Question: I have an application with styles set in a qss file. All widget backgrounds are now a darker colour and buttons have their own styles too.
This is all working throughout the software except for on QWizard which seems to have its own button area across the bottom of the wizard with the default qt widget colour still applied to it.
I have looked at the various components that i can apply styles to on the QWizard but none of them seem to be this button area across the bottom of the form, just wondering if anyone has encountered this before and found out which object i need to apply the style for to change the colour of this area.

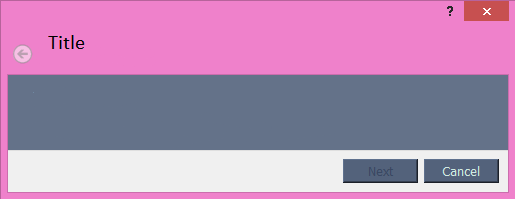
Answer: If you set wizard style to 'ClassicStyle' then 'QWidgets' are available for colorization with 'QSS'.
'''
wizard->setWizardStyle(QWizard::ClassicStyle);
'''
For default 'VistaStyle' painting hardcoded in source of 'QWizard' like this:
'''
if (wizardPrivate->isVistaThemeEnabled(QVistaHelper::VistaBasic)) {
if (window()->isActiveWindow())
painter.setPen(QPen(QBrush(QColor(169, 191, 214)), 0)); // ### hardcoded for now
else
painter.setPen(QPen(QBrush(QColor(182, 193, 204)), 0)); // ### hardcoded for now
painter.drawLine(0, 0, width(), 0);
}
'''
<URL>